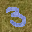
Label: 3